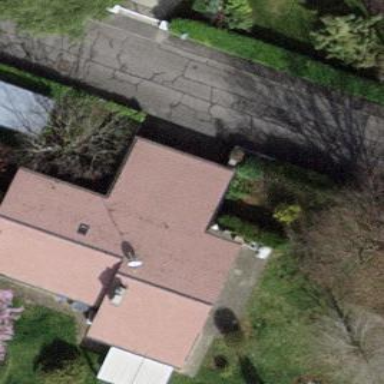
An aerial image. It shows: View of roof of building.